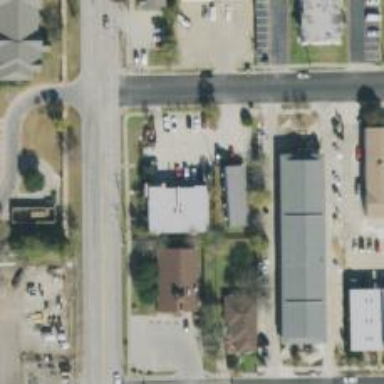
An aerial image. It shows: Healthcare clinic.